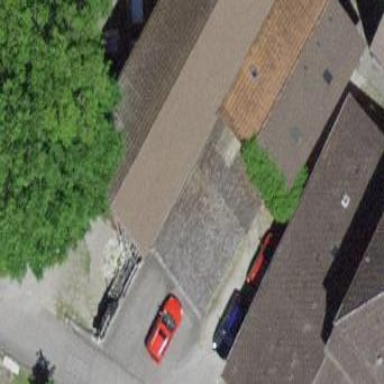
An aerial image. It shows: Garage building.